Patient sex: M
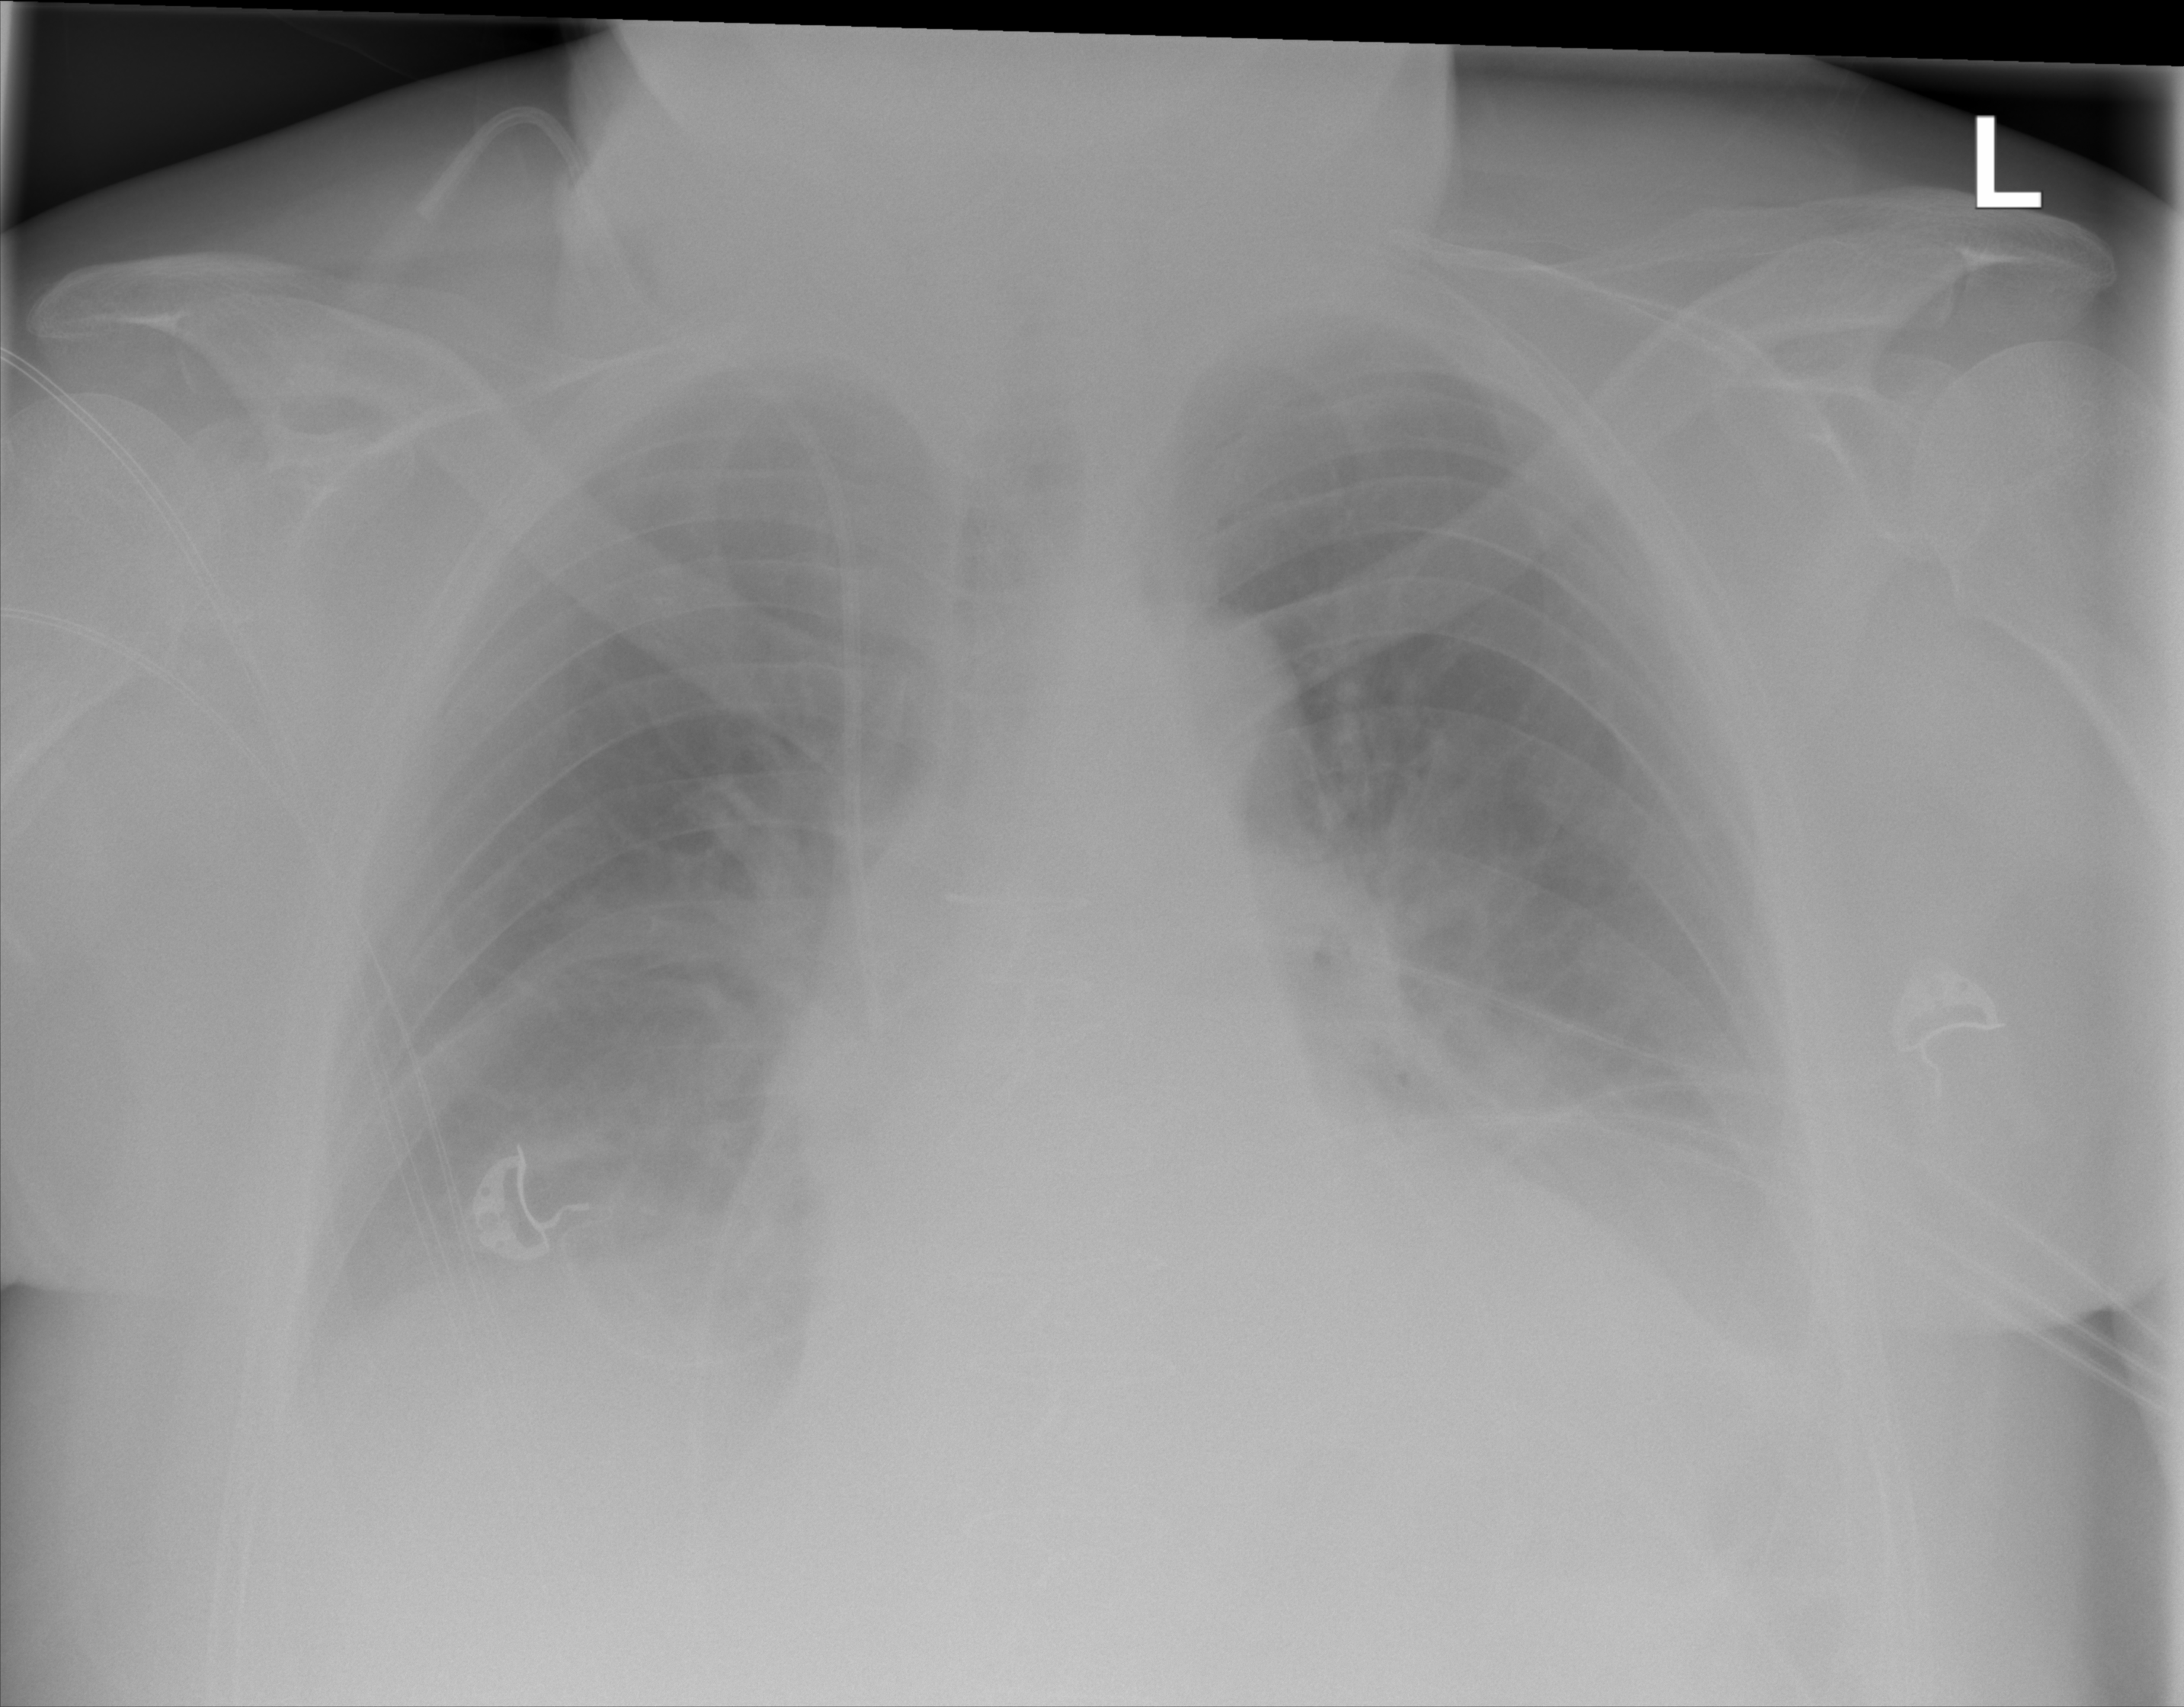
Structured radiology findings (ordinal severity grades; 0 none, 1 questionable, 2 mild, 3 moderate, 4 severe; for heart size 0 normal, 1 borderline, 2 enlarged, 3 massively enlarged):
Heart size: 2
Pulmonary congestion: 2
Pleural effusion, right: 2
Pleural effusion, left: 2
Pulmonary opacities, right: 1
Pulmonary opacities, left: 1
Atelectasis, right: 2
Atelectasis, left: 2